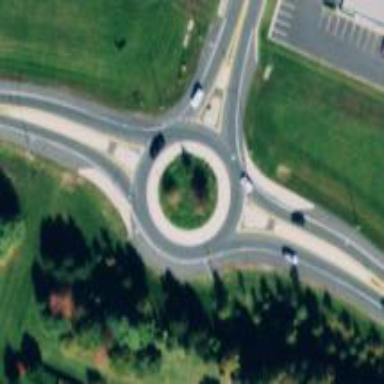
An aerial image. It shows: Primary highway intersecting roundabout.